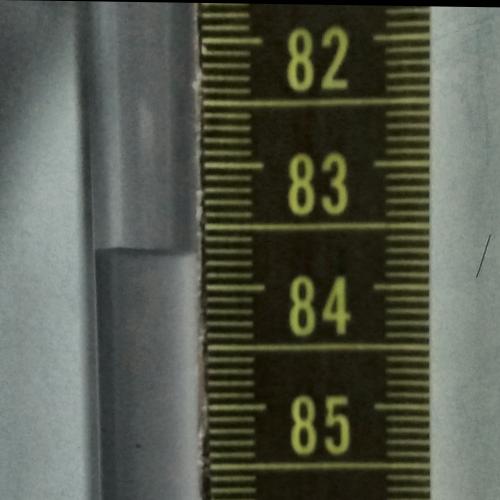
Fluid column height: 83.7 cm